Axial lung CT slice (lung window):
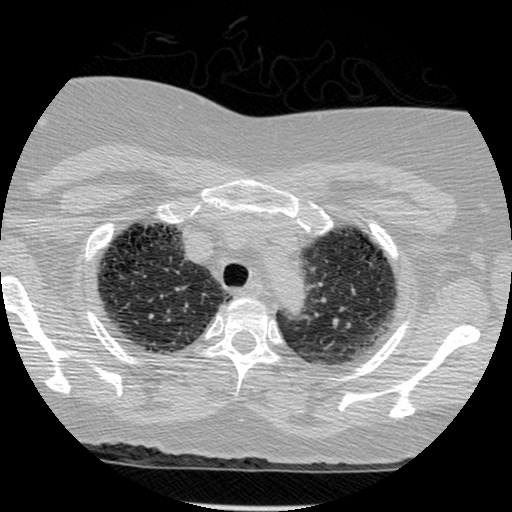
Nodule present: no